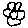
Label: flower